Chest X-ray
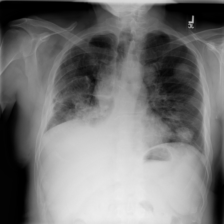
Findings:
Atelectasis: negative
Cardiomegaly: negative
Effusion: negative
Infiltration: negative
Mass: positive
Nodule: negative
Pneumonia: negative
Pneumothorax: positive
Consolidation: positive
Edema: negative
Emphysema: negative
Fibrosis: negative
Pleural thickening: negative
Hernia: negative